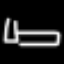
Label: bed